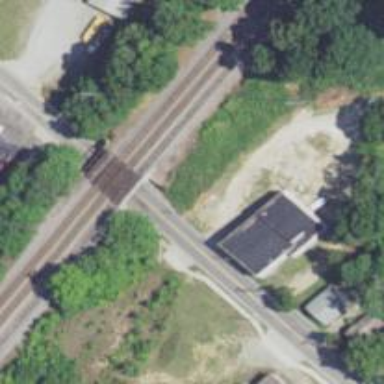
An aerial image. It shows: Railway bridge over siding railway service.